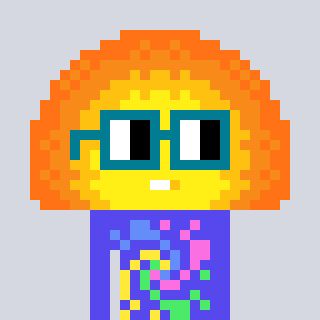
a pixel art character with square dark green glasses, a sunset-shaped head and a computerblue-colored body on a cool background